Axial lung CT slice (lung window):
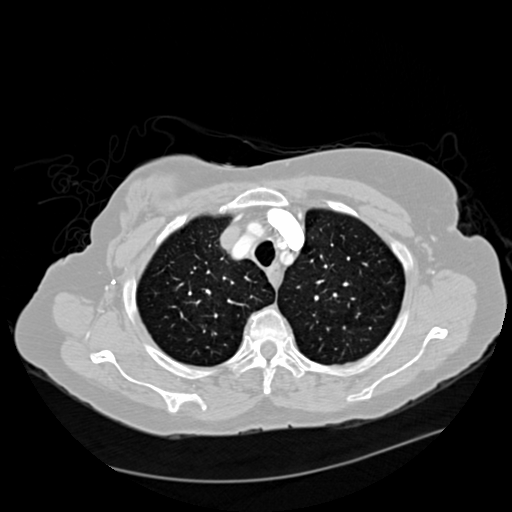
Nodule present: no